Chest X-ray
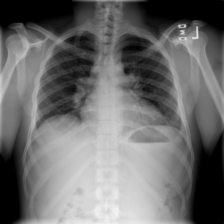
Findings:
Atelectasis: negative
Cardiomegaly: positive
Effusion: positive
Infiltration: negative
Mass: negative
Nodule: negative
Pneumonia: negative
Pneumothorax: negative
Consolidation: negative
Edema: negative
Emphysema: negative
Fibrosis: negative
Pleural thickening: negative
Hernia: negative